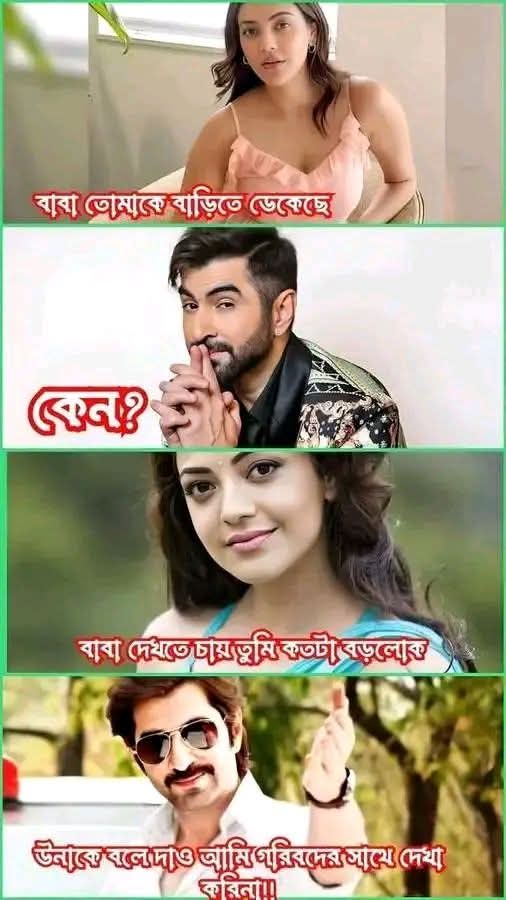
Text: বাবা তোমাকে বাড়িতে ডেকেছে
কেন?
বাবা দেখতে চায় তুমি কতটা বড়লোক
উনাকে বলে দাও আমি গরিবদের সাথে দেখা করিনা!!
Label: Hate
Hate category: Personal Offence
Targeted group: Individual